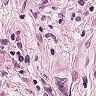
Metastatic tissue present: yes